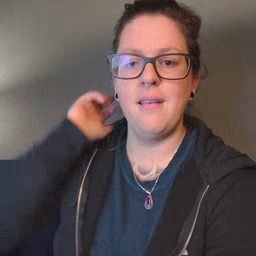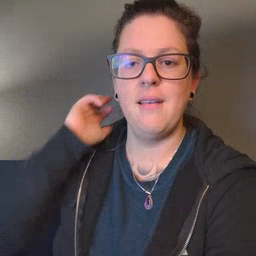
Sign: lion